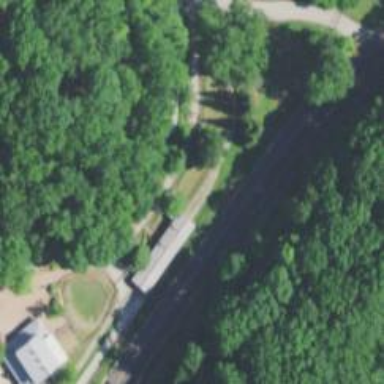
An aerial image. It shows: Miniature railway.